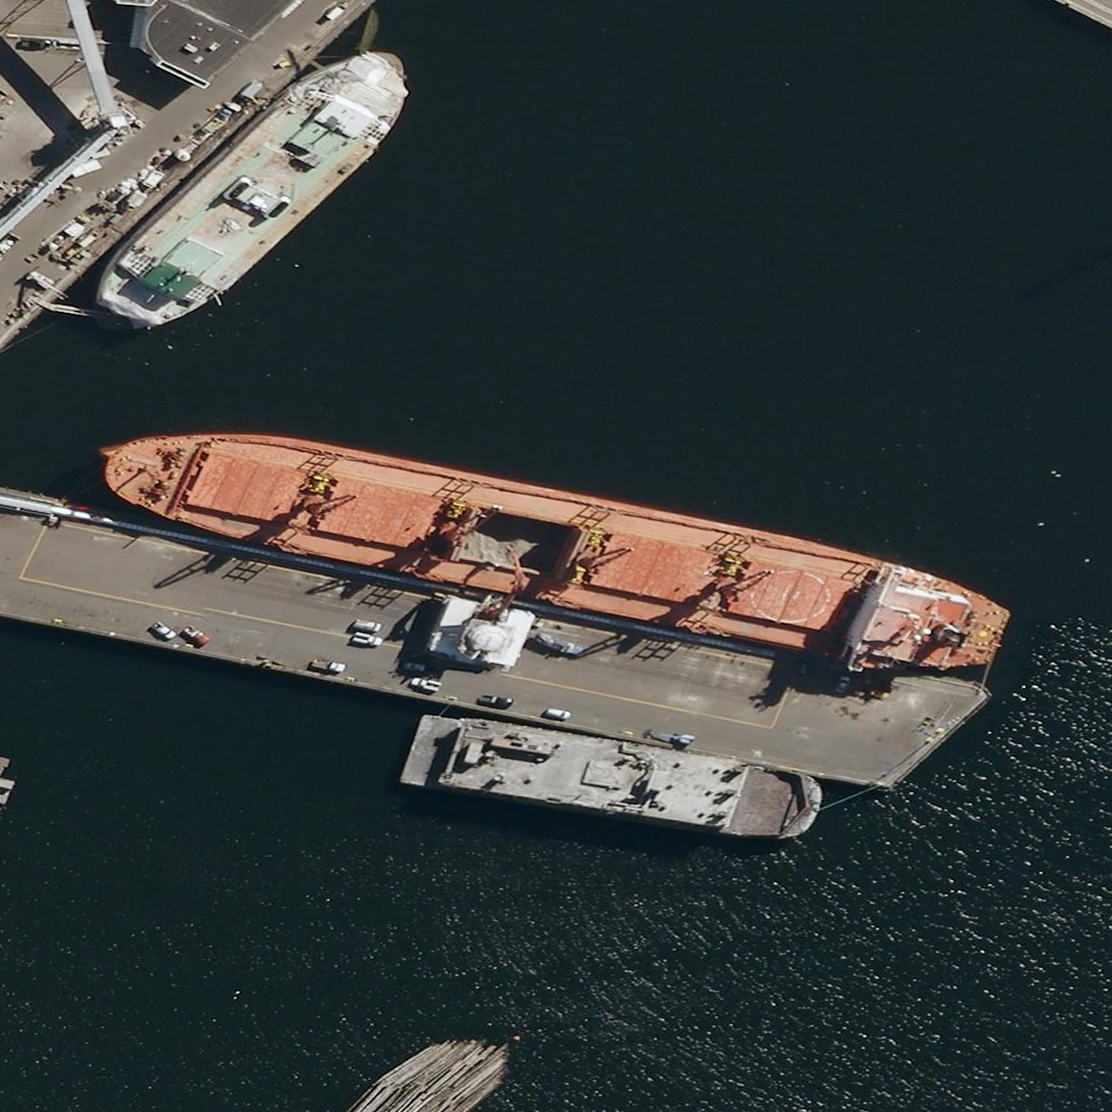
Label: Sand_carrier